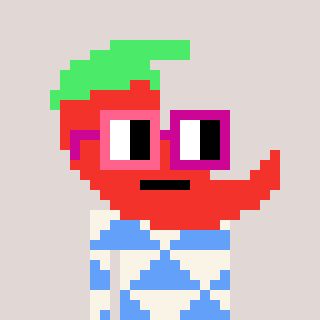
a pixel art character with square pink and red glasses, a chilli-shaped head and a blue-colored body on a warm background